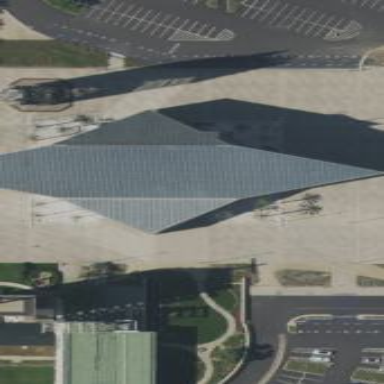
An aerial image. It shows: Place of worship with glass roof and glass facade.